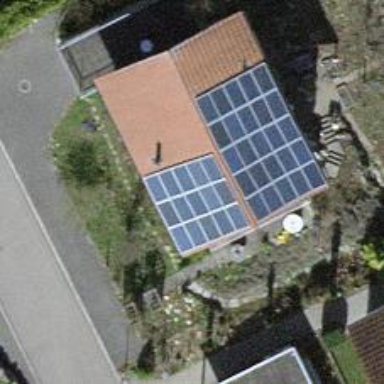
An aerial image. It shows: Solar photovoltaic panel generator.